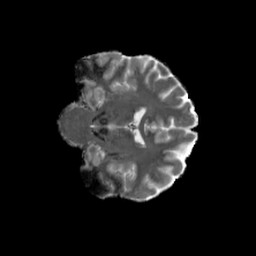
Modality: MD
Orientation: coronal
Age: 27
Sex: female
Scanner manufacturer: siemens
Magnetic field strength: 6.98 T
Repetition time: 7.08 s
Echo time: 0.0756 s